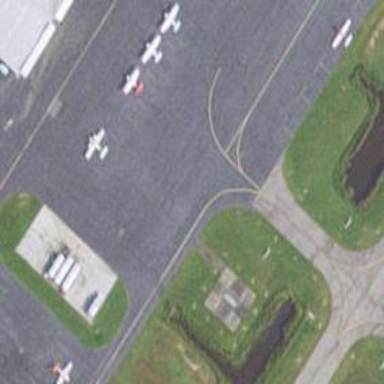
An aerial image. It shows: View of taxiway at the airport.